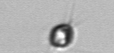
Label: Acanthoica_quattrospina